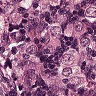
Metastatic tissue present: yes